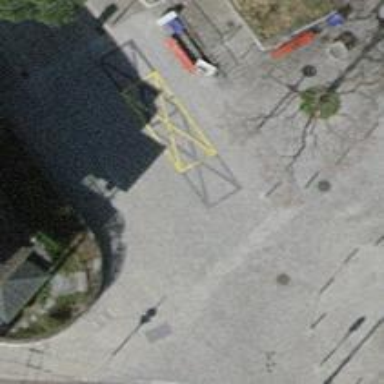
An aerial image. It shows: Unmarked crossing with traffic calming table on the road.